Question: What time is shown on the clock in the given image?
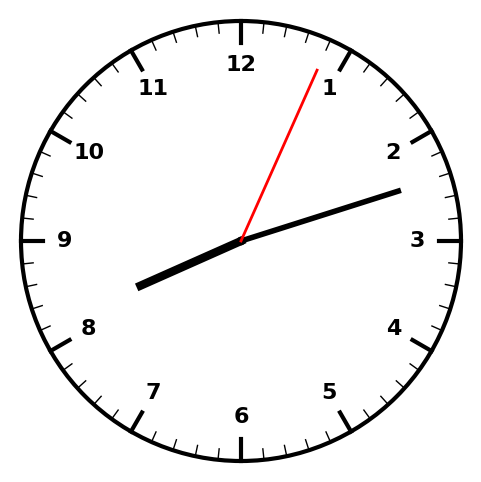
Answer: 08:12:04